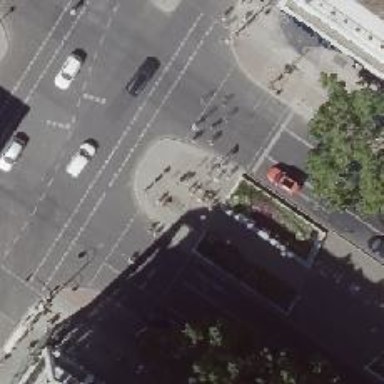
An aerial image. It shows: Footway located on traffic island.